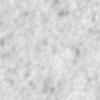
Label: no_change